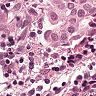
Metastatic tissue present: yes